Interaction volume radius: 10 \u00c5
Interaction volume height: 10 \u00c5
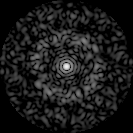
Disorder parameter: 0.8131